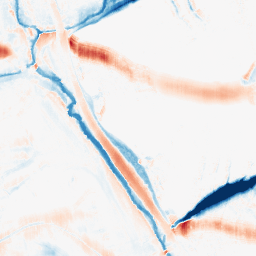
Category: morphological
Decomposition family: morphological_ellipse
Decomposition parameters: operation: average
width: 30
height: 10
Upsampling method: bicubic
Upsampling parameters: scale: 4
Upsampling scale: 4